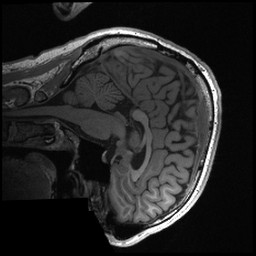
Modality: T1w
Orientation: sagittal
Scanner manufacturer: siemens
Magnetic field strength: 3 T
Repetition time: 2.3 s
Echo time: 0.00285 s